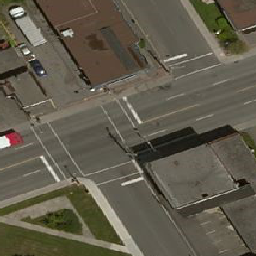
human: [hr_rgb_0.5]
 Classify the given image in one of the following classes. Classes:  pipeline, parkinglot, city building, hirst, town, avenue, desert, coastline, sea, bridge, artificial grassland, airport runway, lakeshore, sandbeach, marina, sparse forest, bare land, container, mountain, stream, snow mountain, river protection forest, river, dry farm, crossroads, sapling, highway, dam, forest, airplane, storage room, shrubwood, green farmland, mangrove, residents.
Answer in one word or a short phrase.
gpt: crossroads